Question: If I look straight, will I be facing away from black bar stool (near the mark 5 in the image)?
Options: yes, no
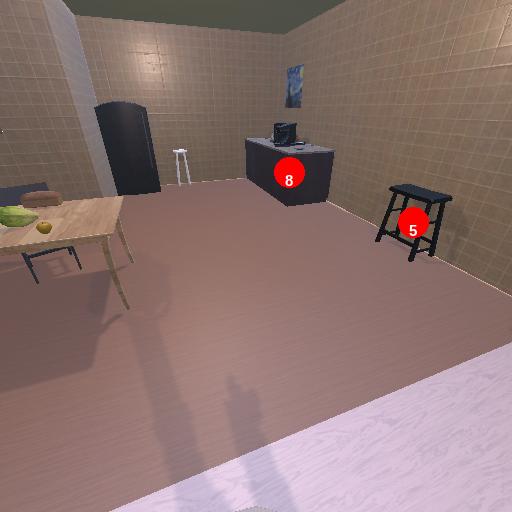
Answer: yes